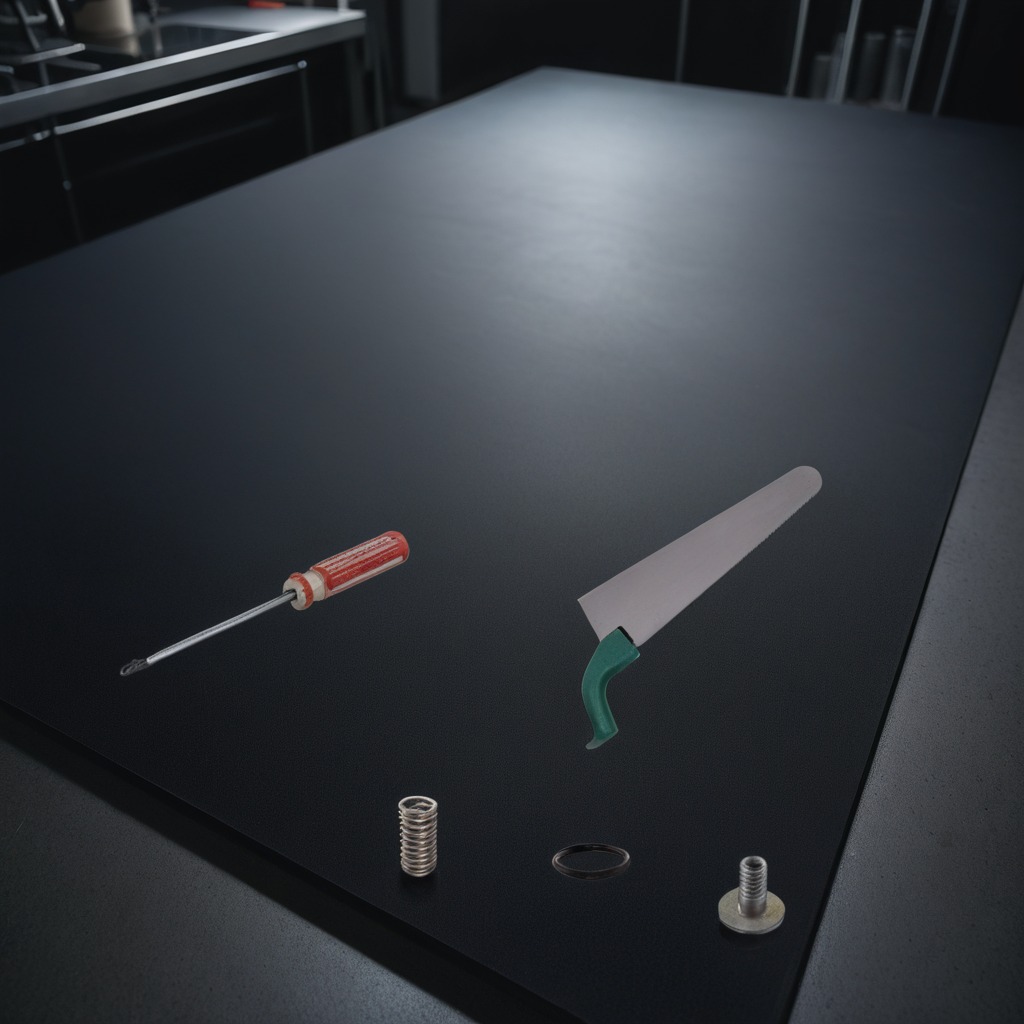
A rubber o-ring, a metal machine screw, a coiled metal spring, a handheld metal saw, and a screwdriver are lying on the clean granite tabletop.